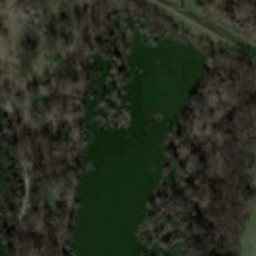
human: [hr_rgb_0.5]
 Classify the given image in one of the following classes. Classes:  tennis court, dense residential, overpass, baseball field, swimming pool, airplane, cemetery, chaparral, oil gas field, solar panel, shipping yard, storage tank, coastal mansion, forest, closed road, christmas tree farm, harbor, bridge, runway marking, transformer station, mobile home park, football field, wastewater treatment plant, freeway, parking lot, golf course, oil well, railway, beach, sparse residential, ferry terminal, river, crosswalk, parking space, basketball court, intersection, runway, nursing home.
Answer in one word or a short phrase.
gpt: river